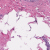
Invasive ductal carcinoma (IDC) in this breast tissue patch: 0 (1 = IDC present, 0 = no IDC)